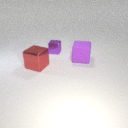
large red metal cube in front of small purple metal cube